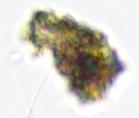
Label: Detritus